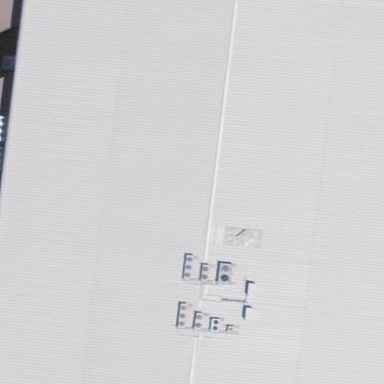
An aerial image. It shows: Commercial building.